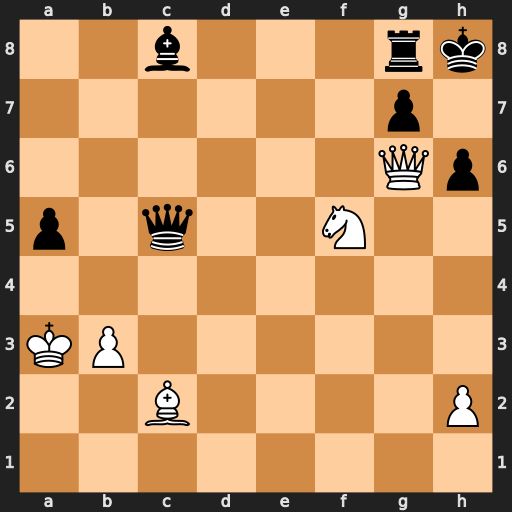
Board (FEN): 2b3rk/6p1/6Qp/p1q2N2/8/KP6/2B4P/8
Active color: w
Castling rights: -
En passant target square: -
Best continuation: Kb2 a4 Ne3